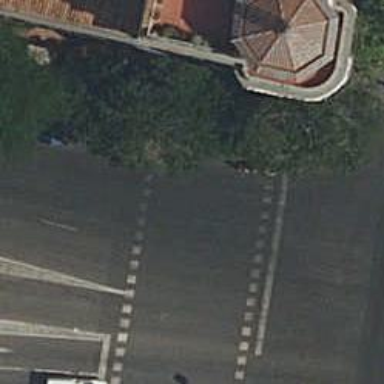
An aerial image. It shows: Zebra crossing with traffic signals.